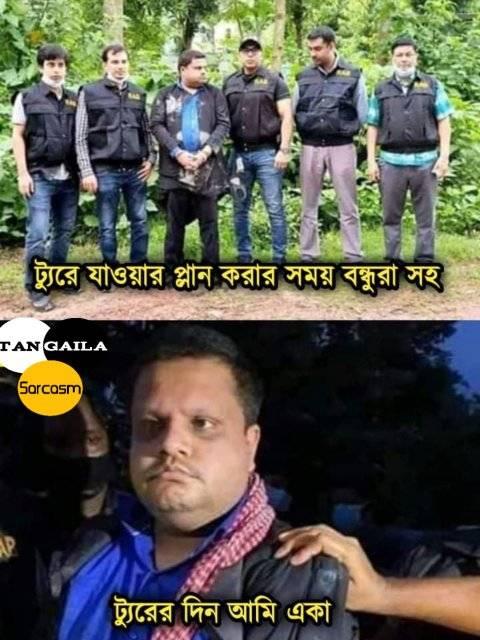
Caption: ট্যুরে যাওয়ার প্লান করার সময় বন্ধুরা সহ    ট্যুরের দিন আমি একা
Label: non-hate